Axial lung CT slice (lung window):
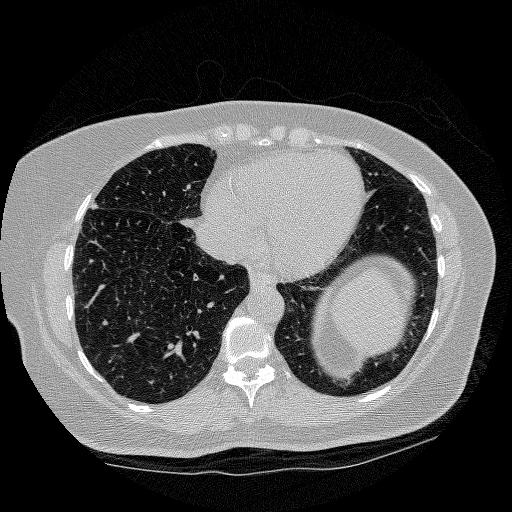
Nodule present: no